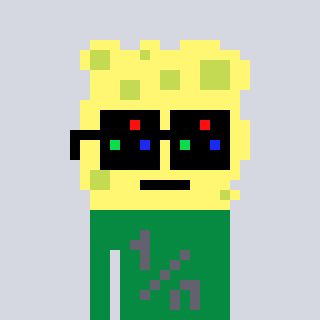
a pixel art character with square black sunglasses, a sponge-shaped head and a green-colored body on a cool background